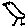
Label: bird